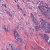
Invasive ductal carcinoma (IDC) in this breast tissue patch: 1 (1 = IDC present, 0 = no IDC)